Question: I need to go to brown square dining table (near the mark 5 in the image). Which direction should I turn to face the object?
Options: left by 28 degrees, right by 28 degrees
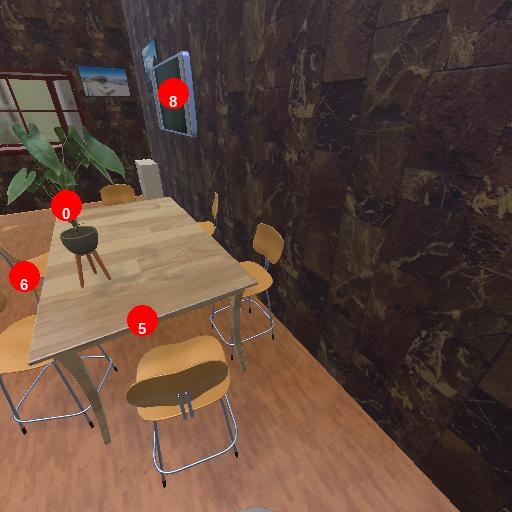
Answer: left by 28 degrees